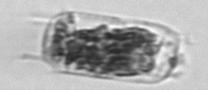
Label: Hemiaulus